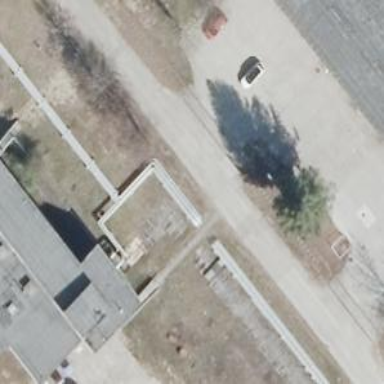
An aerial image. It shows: Industrial building.